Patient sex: M
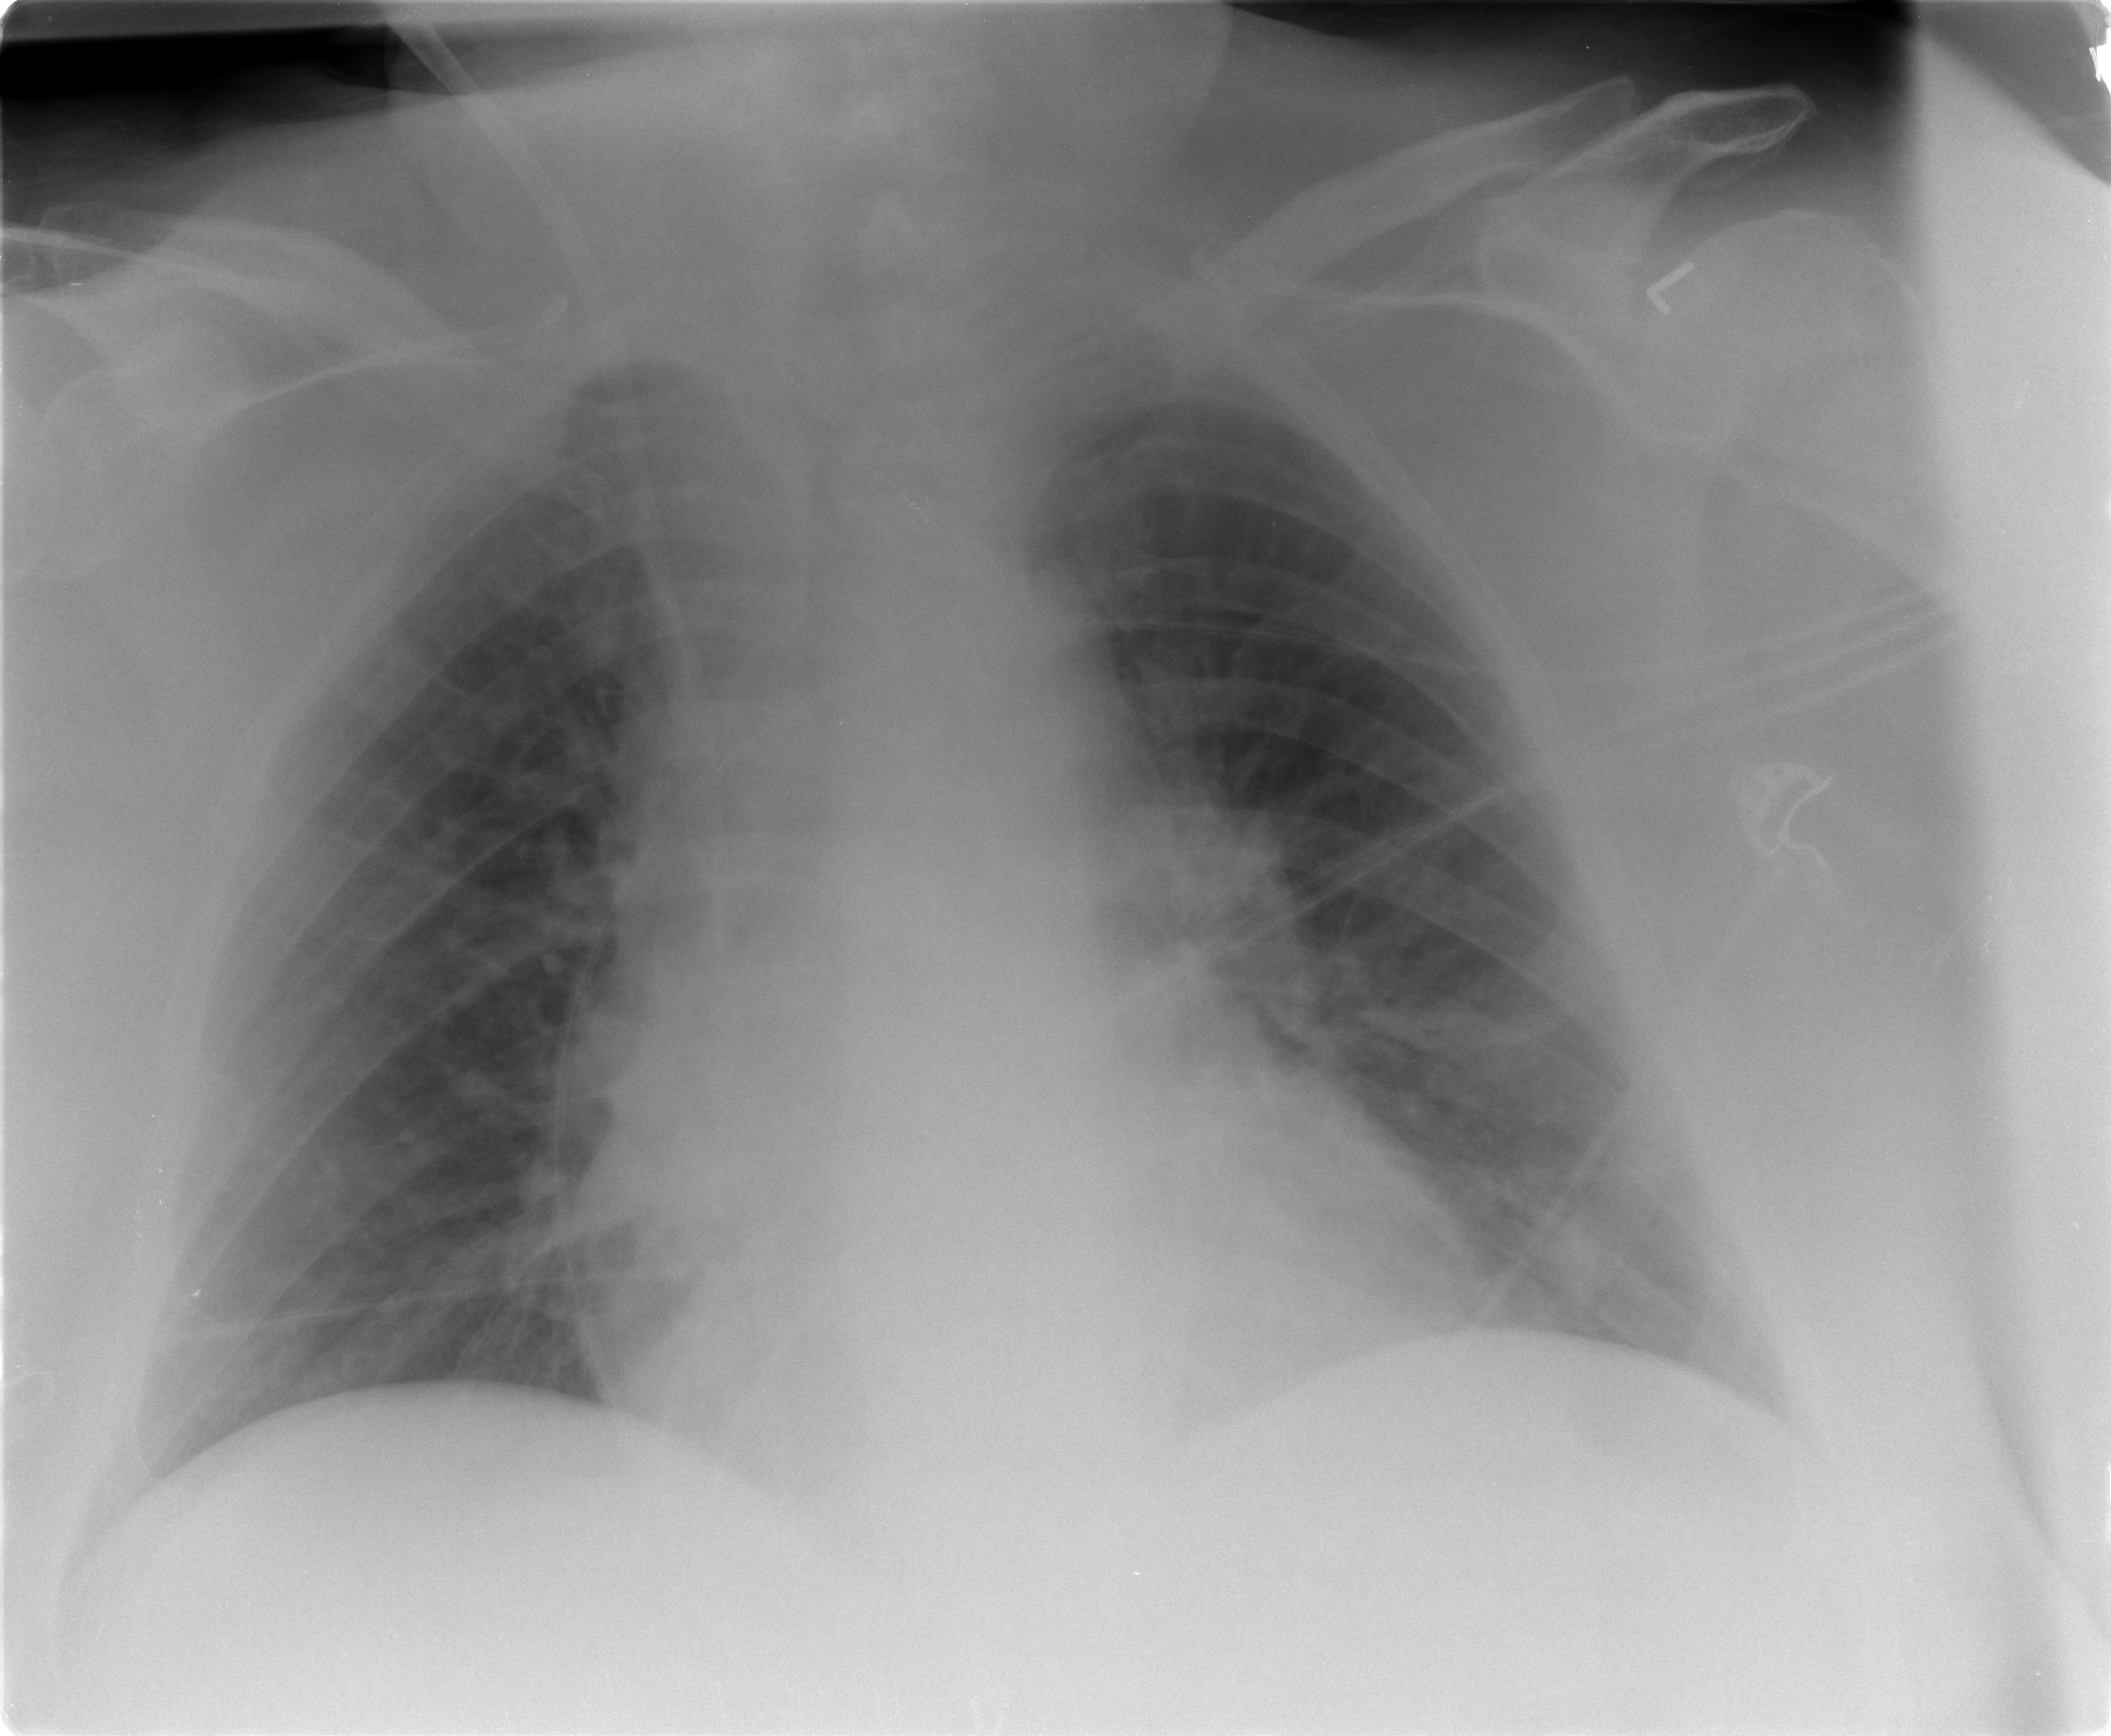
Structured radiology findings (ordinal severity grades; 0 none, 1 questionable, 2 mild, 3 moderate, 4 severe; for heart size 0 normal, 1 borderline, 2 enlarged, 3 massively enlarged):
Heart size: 0
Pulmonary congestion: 2
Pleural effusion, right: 0
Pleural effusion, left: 1
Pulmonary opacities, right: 0
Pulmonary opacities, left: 0
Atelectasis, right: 0
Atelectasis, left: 2